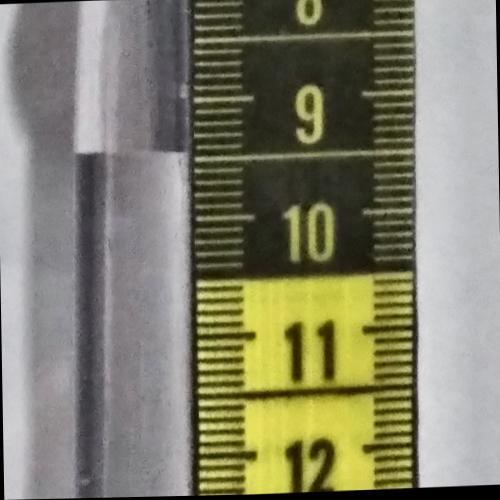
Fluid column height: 9.0 cm